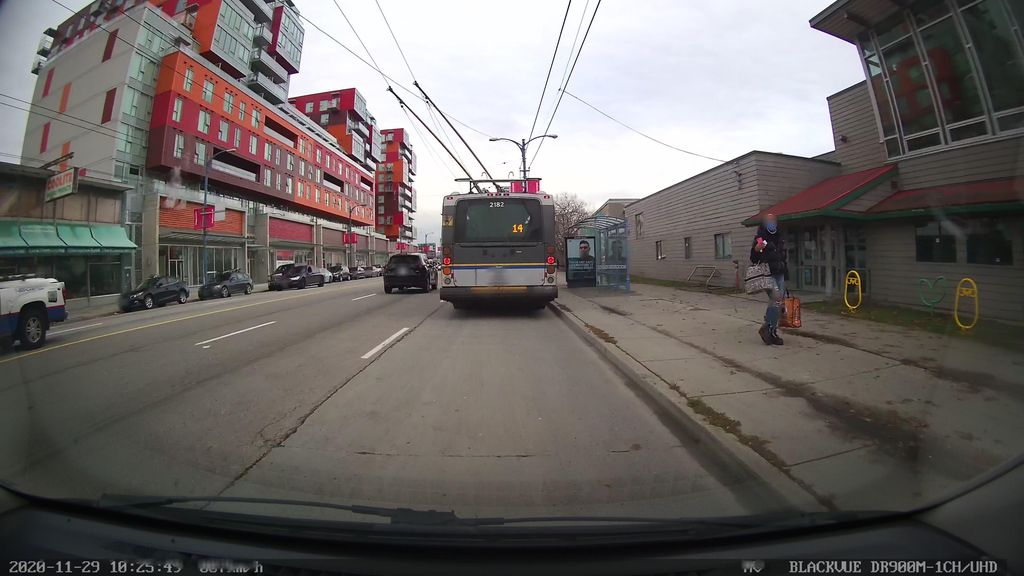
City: vancouver